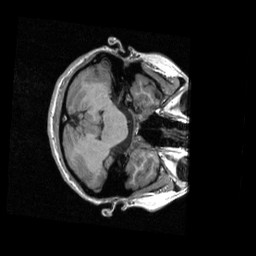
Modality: T1w
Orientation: axial
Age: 27
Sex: female
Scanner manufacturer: siemens
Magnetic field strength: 3 T
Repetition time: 2.3 s
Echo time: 0.00298 s